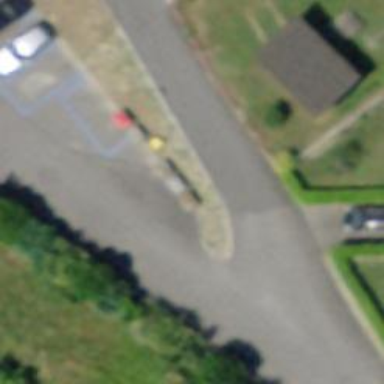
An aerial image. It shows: Post box is visible.